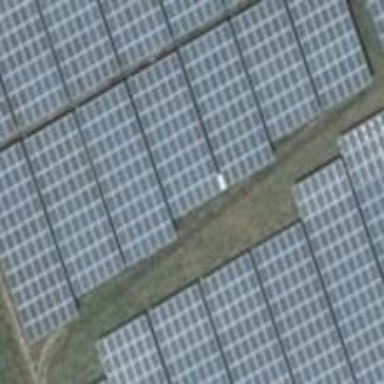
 consisting of solar photovoltaic panels."